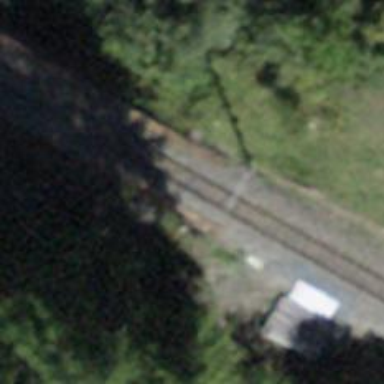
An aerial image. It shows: Narrow-gauge railway bridge with contact line electrification.